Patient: sex F, age 54
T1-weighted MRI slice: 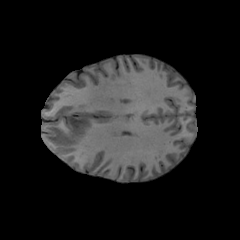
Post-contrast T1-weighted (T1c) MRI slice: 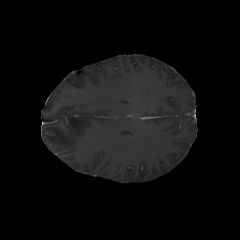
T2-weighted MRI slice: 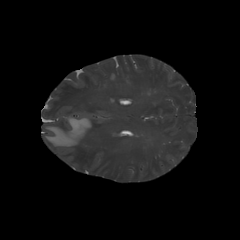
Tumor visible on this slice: yes
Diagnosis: Glioblastoma, IDH-wildtype
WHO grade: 4